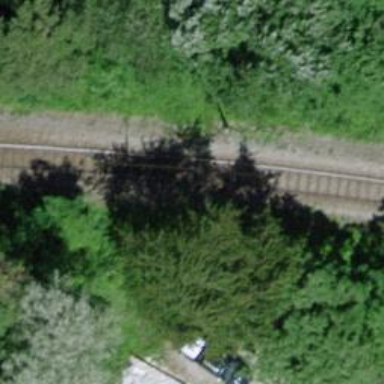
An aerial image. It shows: Rail spur service.